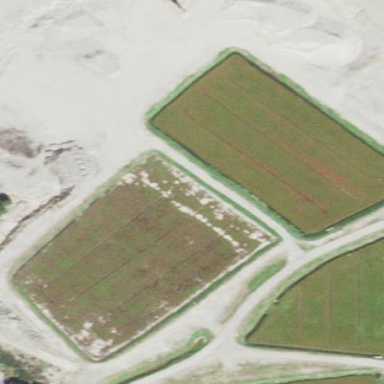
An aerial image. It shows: Farmland where cranberries are grown.